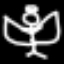
Label: angel